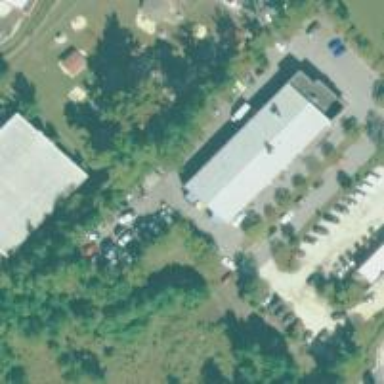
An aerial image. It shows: Car repair shop located in building.